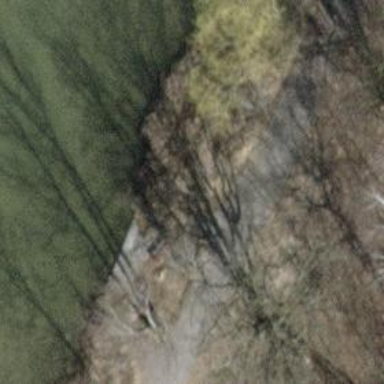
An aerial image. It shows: Bench.